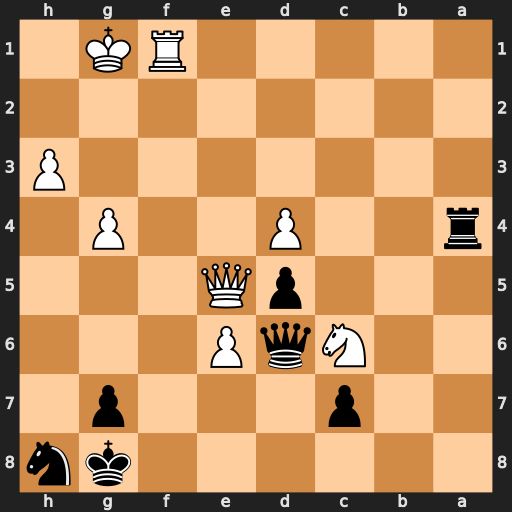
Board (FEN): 6kn/2p3p1/2NqP3/3pQ3/r2P2P1/7P/8/5RK1
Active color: b
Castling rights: -
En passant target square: -
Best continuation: Qxc6 e7 Ra8